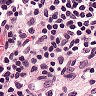
Metastatic tissue present: no